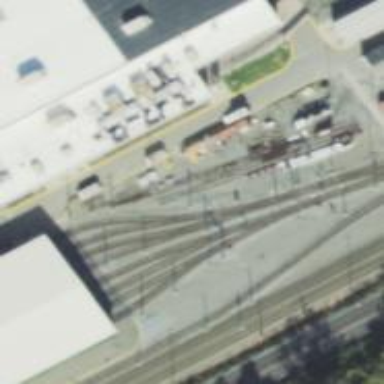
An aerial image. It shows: Light rail service yard with electrified contact lines.